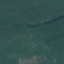
Land use / land cover: Pasture